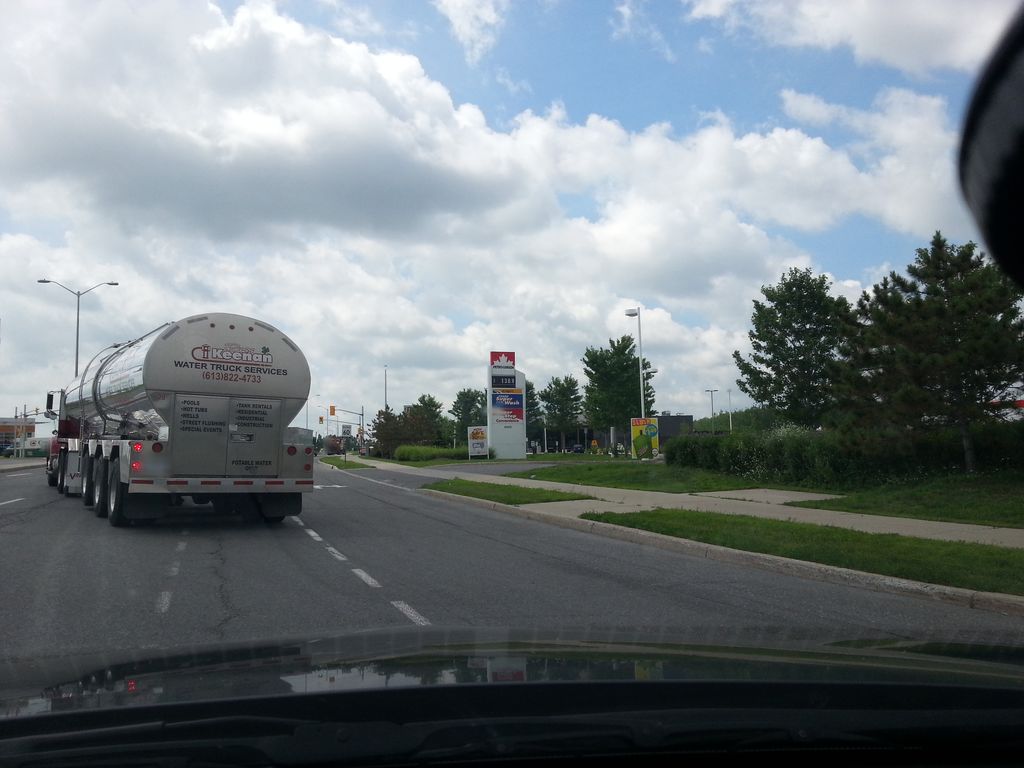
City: ottawa-gatineau